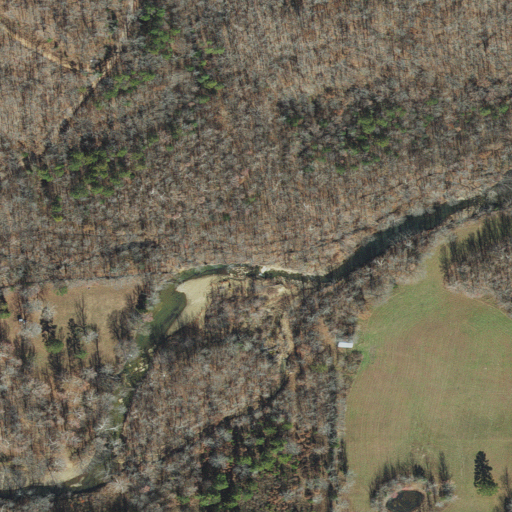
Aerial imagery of valley in Arkansas named Elmer Hollow containing deciduous forest, open development, pasture, mixed forest, and low intensity development